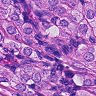
Metastatic tissue present: yes